七年级 · 度量几何学
如图所示, 同位角共有( )

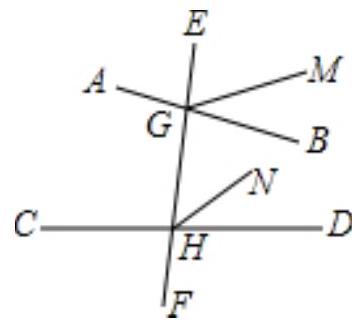
A. 6 对
B. 8 对
C. 10 对

D. 12 对

答案: C
解析: 【答案】 $C$

【解析】解：如图, 由 $A B 、 C D 、 E F$ 组成的 “三线八角” 中同位角有四对,射线 $G M$ 和直线 $C D$ 被直线 $E F$ 所截, 形成 2 对同位角;射线 $G M$ 和直线 $H N$ 被直线 $E F$ 所截, 形成 2 对同位角;射线 $H N$ 和直线 $A B$ 被直线 $E F$ 所截, 形成 2 对同位角.

则总共 10 对.

故选: $C$.

在基本图形 “三线八角” 中有四对同位角，再看增加射线 $G M 、 H N$ 后，增加了多少对同位角, 求总和.

本题主要考查同位角的概念. 即两个都在截线的同旁, 又分别处在被截的两条直线同侧的位置的角叫做同位角.